Туннельный диод — элемент, обладающий вольтамперной характеристикой следующего вида:  Ваша задача заключается в том, чтобы как можно более подробно получить эту кривую в диапазоне от $-100~мВ$ до $1200~мВ$ и найти значения $U_1$, $U_2$ и $\Delta I$.
Часть A Для измерений будем использовать следующую схему:
Часть B Чтобы увеличить диапазон измеряемых значений, немного видоизменим предыдущую схему:
Экспериментально проверьте в каком диапазоне напряжений можно снять зависимость $I(U)$ используя эту схему. Укажите границы этого диапазона. Снимать ВАХ в этом пункте не требуется.
Часть C В предыдущих пунктах нам удалось снять часть ВАХ. Для того, чтобы снять её во всем указанном диапазоне напряжений (от — $100~мВ$ до $1200~мВ$) нужно параллельно диоду подключить резистор на $130~Ом$ (рис. 5).
Так мы сможем измерять маленькие положительные напряжения и токи. Определите границы диапазона напряжений, в котором можно получить $I(U)$, используя данную схему. Снимите ВАХ диода в этом диапазоне. Постройте график этой зависимости, обозначая экспериментальные точки кружочками: $\circ$
Часть D Схема, использованная в предыдущем пункте, не позволяет получить вид кривой достаточно точно, особенно в областях резких скачков тока.
Промерьте ВАХ диода во всем диапазоне напряжений, используя схему с резистором. На тех же осях, что и в части отметьте полученные экспериментальные точки треугольниками: $\Delta$
Часть E
Придумайте и опишите в работе более совершенную схему измерений ВАХ, снимите дополнительные точки для ВАХ и максимально точно получите значения $U_1$, $U_2$ и $\Delta I$. Оцените погрешности этих значений. Нанесите точки на тот же график, что и в предыдущих пунктах, обозначая их квадратами: $\square$. Если схем измерений несколько, используйте новые обозначения для экспериментальных точек на графике: $\nabla$, $*$, $+$.
На полученном графике проведите сглаживающую кривую.
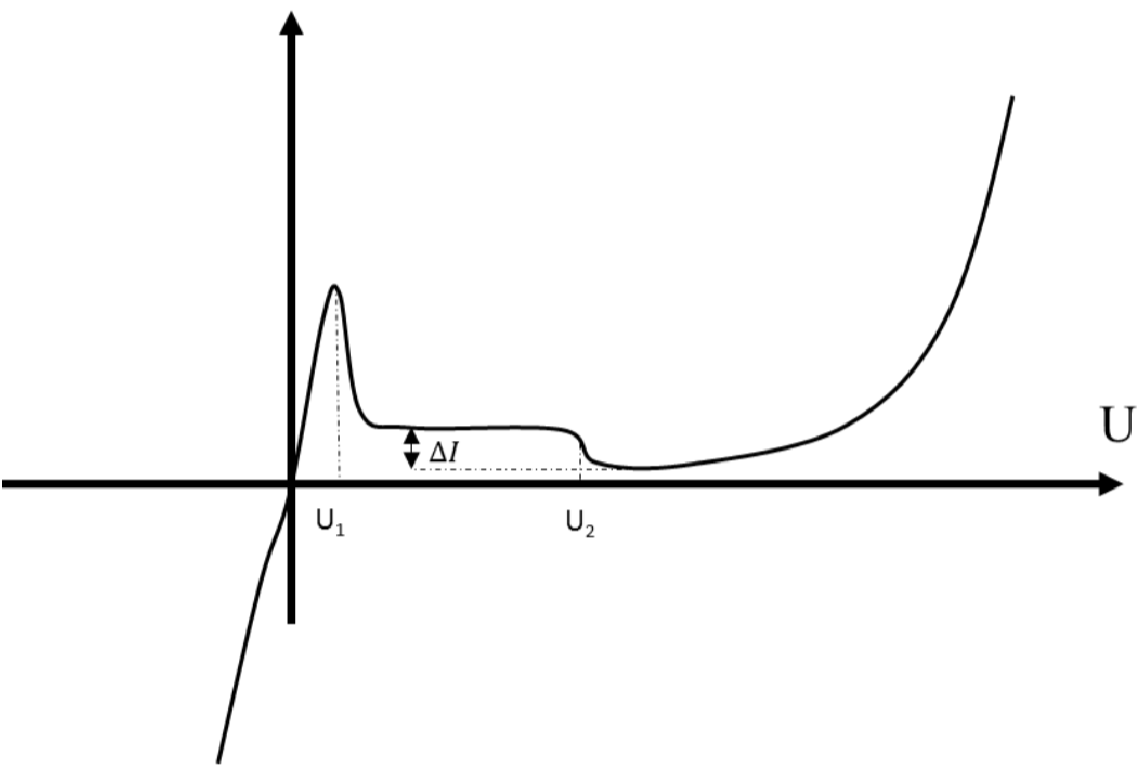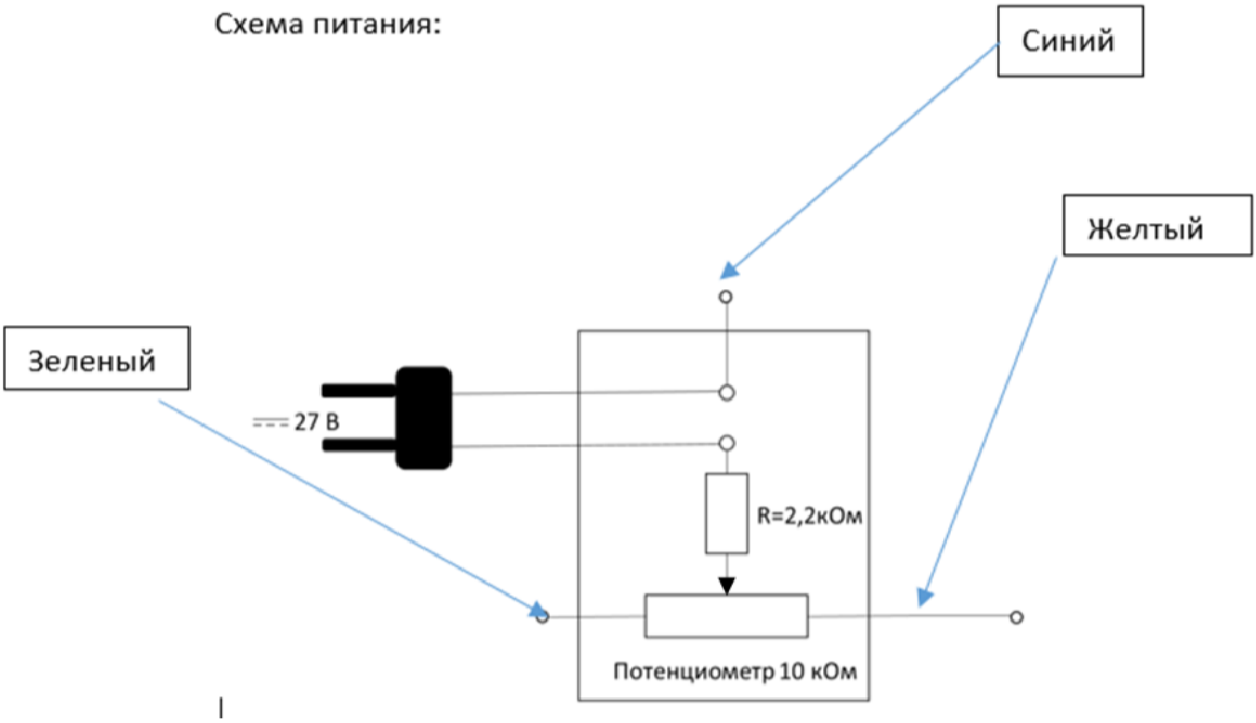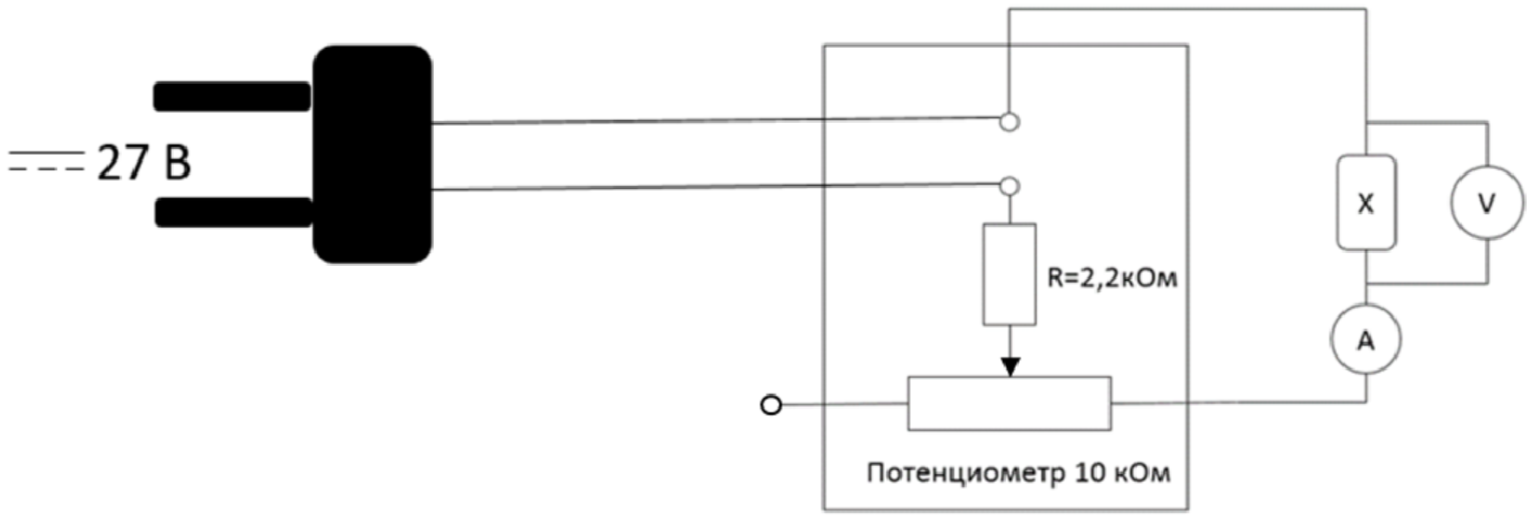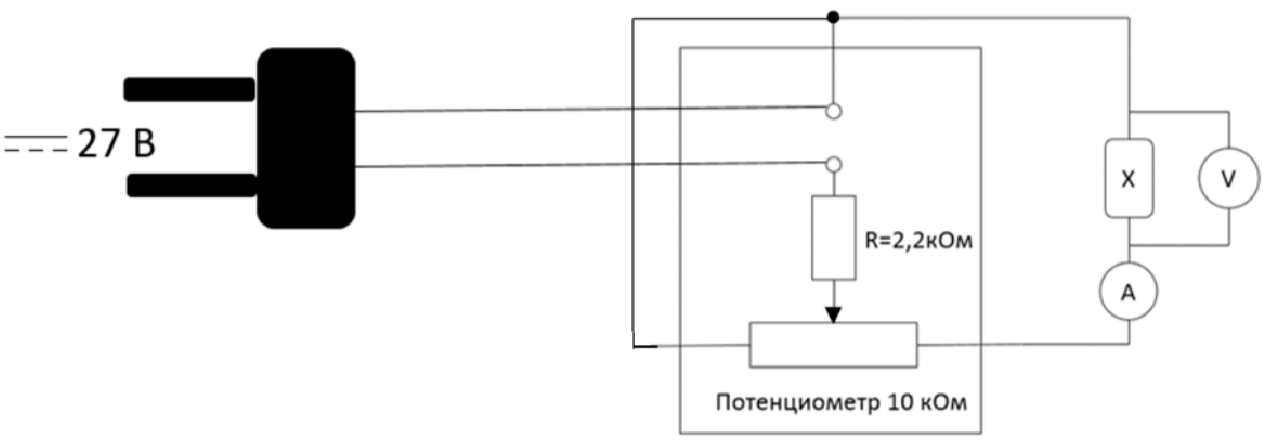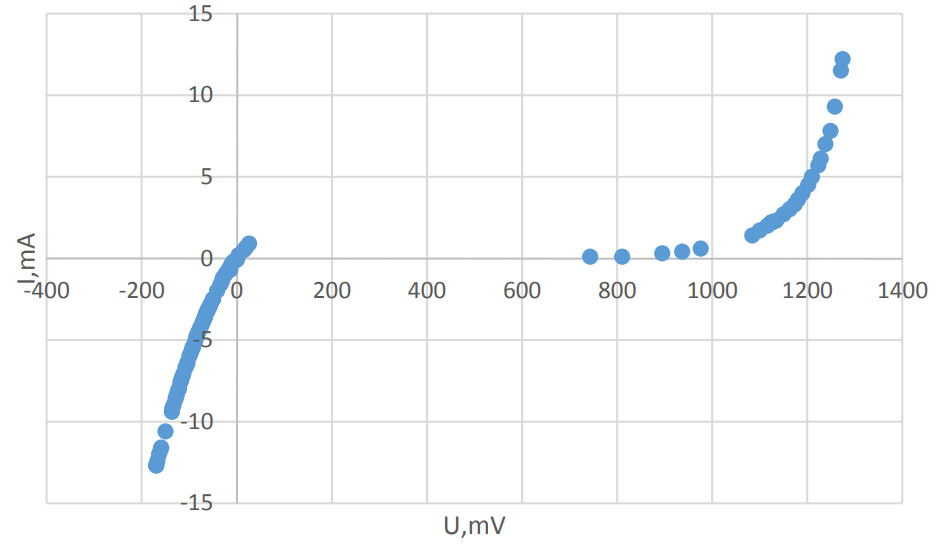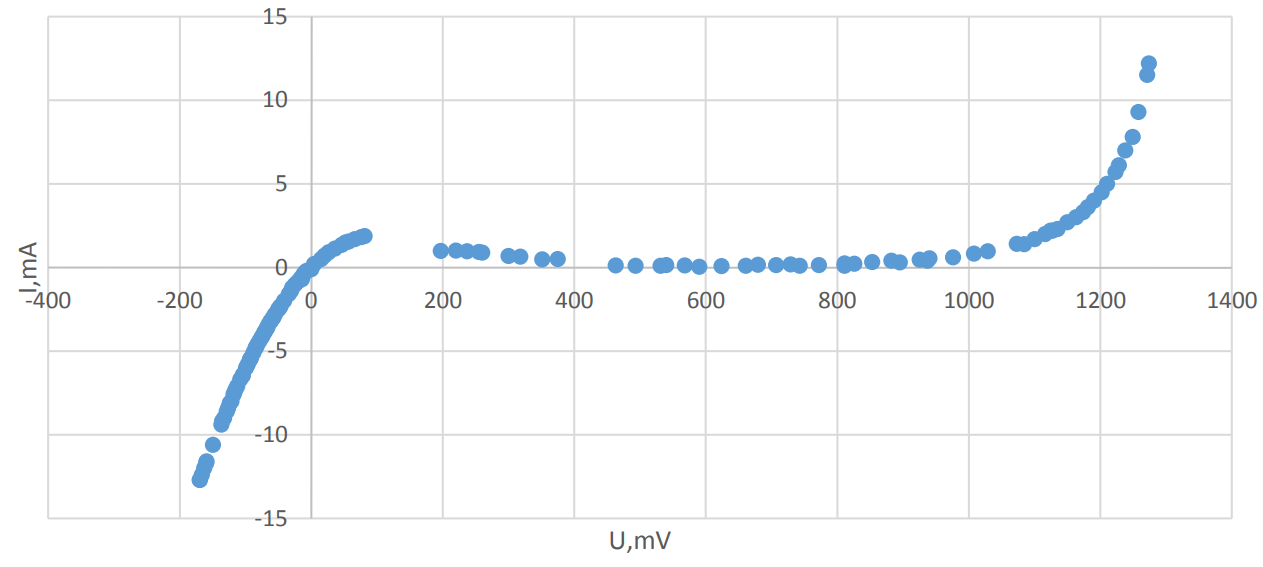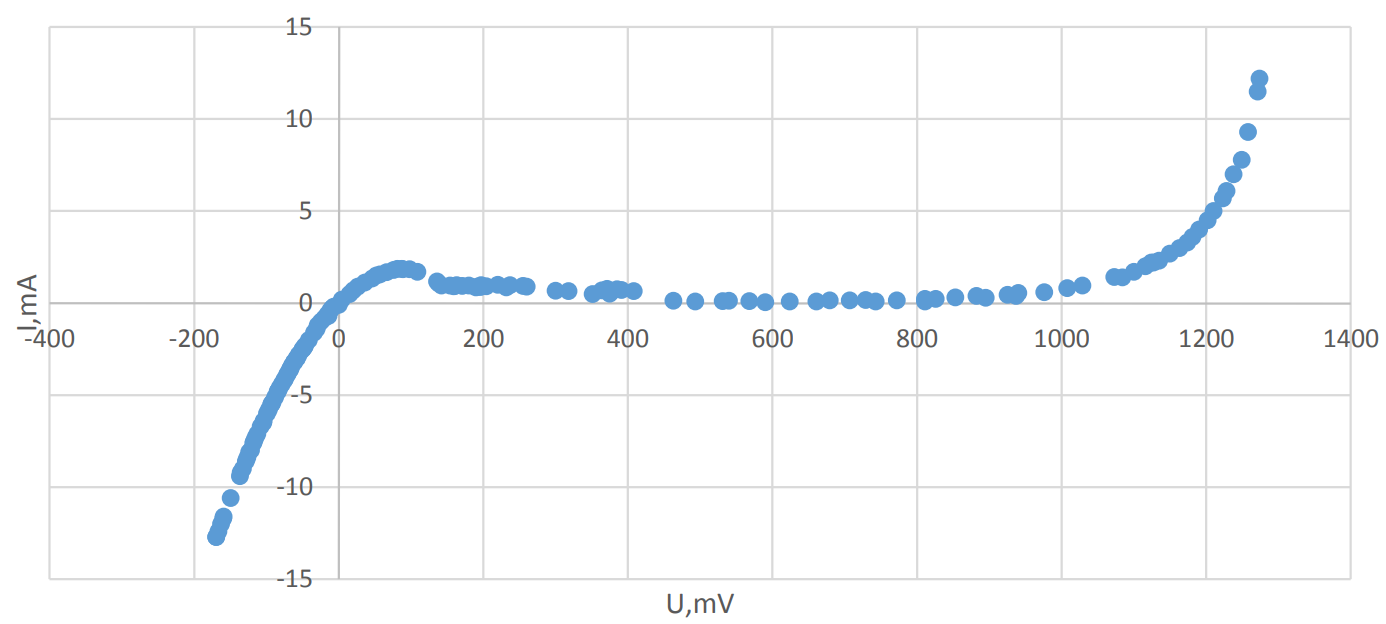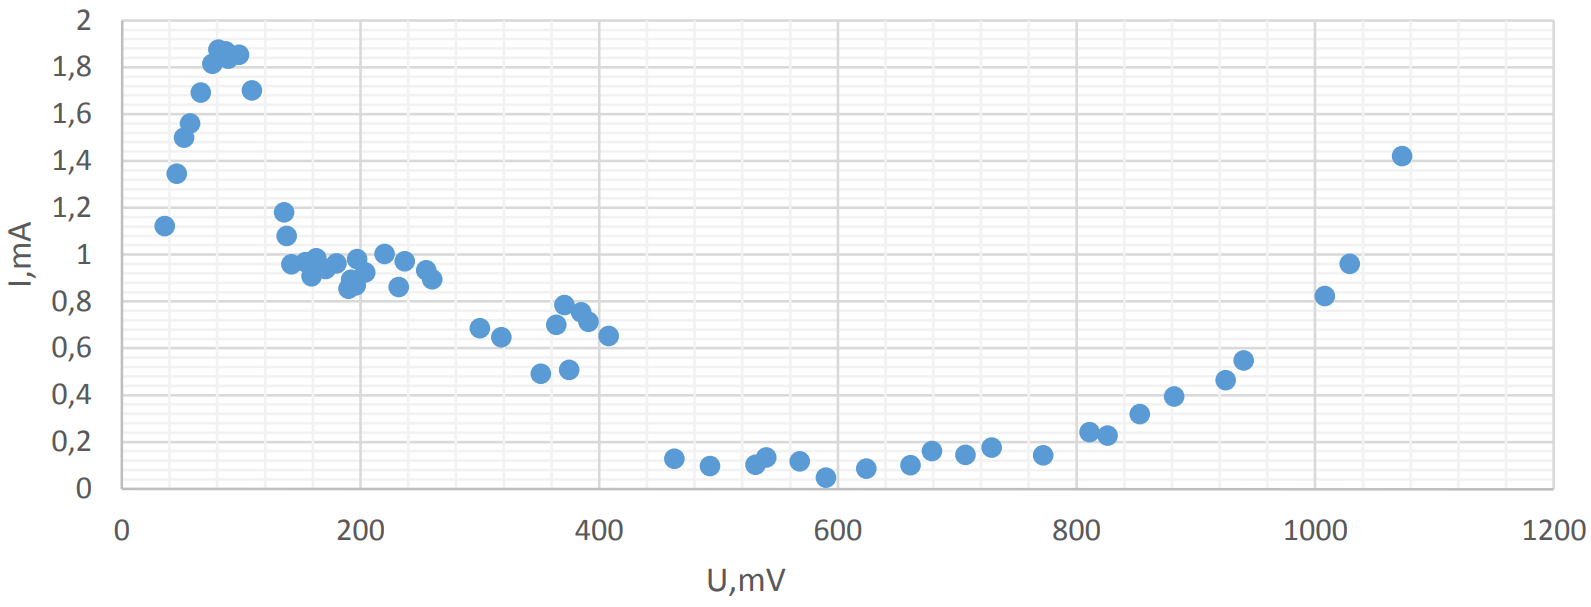
Экспериментально проверьте в каком диапазоне напряжений можно снять зависимость $I(U)$ используя эту схему. Укажите границы этого диапазона. Снимать ВАХ в этом пункте не требуется.
Решение: В этой части необходимо было собрать схему и снять ВАХ диода на областях, достижимых только с помощью поворота ручки потенциометра (в основном крайние положения). (Границы сильно зависят от направления изменения напряжения). Здесь указаны границы, получаемые при медленном увеличении напряжения с нуля.
Ответ: Получается диапазон $[- 169.4~ мВ, - 45~ мВ]$ и $[1124~ мВ, 1274~ мВ]$.  (Границы сильно зависят от направления изменения напряжения). Здесь указаны границы, получаемые при медленном увеличении напряжения с нуля.

Так мы сможем измерять маленькие положительные напряжения и токи. Определите границы диапазона напряжений, в котором можно получить $I(U)$, используя данную схему. Снимите ВАХ диода в этом диапазоне. Постройте график этой зависимости, обозначая экспериментальные точки кружочками: $\circ$
Решение: В этой части нужно было определить границы диапазона и получить часть кривой ВАХ. | $U,~мВ$ | 0 | -7 | -9.7 | -11.8 | -14 | -15.5 | -19.4 | -24.3 | -29.1 | -30.9 | -34.2 | | --- | --- | --- | --- | --- | --- | --- | --- | --- | --- | --- | --- | | $I,~мА$ | -0.1 | -0.2 | -0.3 | -0.4 | -0.7 | -0.6 | -0.8 | -1 | -1.2 | -1.4 | -1.6 | | | | | | | | | | | | | | | $U,~мВ$ | -104.5 | -117.1 | -124 | -135.8 | -159.5 | -169.5 | 4 | 15 | 20 | 26 | 811 | | $I,~мА$ | -6.5 | -7.5 | -8.1 | -9.2 | -11.6 | -12.7 | 0.2 | 0.5 | 0.7 | 0.9 | 0.1 | | | | | | | | | | | | | | | $U,~мВ$ | -41.6 | -50.2 | -58.5 | -61.4 | -67.1 | -71.4 | -74 | -81.8 | -84.7 | -93.1 | $-$ | | $I,~мА$ | -2 | -2.5 | -3 | -3.2 | -3.6 | -3.9 | -4.1 | -4.6 | -4.8 | -5.5 | $-$ | | | | | | | | | | | | | | | $U,~мВ$ | 743 | 895 | 937 | 976 | 1084 | 1100 | 1116 | 1127 | -104.5 | -117.1 | $-$ | | $I,~мА$ | 0.1 | 0.3 | 0.4 | 0.6 | 1.4 | 1.7 | 2 | 2.2 | -6.5 | -7.5 | $-$ |
Ответ: | $U,~мВ$ | 0 | -7 | -9.7 | -11.8 | -14 | -15.5 | -19.4 | -24.3 | -29.1 | -30.9 | -34.2 | | --- | --- | --- | --- | --- | --- | --- | --- | --- | --- | --- | --- | | $I,~мА$ | -0.1 | -0.2 | -0.3 | -0.4 | -0.7 | -0.6 | -0.8 | -1 | -1.2 | -1.4 | -1.6 | | | | | | | | | | | | | | | $U,~мВ$ | -104.5 | -117.1 | -124 | -135.8 | -159.5 | -169.5 | 4 | 15 | 20 | 26 | 811 | | $I,~мА$ | -6.5 | -7.5 | -8.1 | -9.2 | -11.6 | -12.7 | 0.2 | 0.5 | 0.7 | 0.9 | 0.1 | | | | | | | | | | | | | | | $U,~мВ$ | -41.6 | -50.2 | -58.5 | -61.4 | -67.1 | -71.4 | -74 | -81.8 | -84.7 | -93.1 | $-$ | | $I,~мА$ | -2 | -2.5 | -3 | -3.2 | -3.6 | -3.9 | -4.1 | -4.6 | -4.8 | -5.5 | $-$ | | | | | | | | | | | | | | | $U,~мВ$ | 743 | 895 | 937 | 976 | 1084 | 1100 | 1116 | 1127 | -104.5 | -117.1 | $-$ | | $I,~мА$ | 0.1 | 0.3 | 0.4 | 0.6 | 1.4 | 1.7 | 2 | 2.2 | -6.5 | -7.5 | $-$ | Ответ: $U,~мВ$0-7-9.7-11.8-14-15.5-19.4-24.3-29.1-30.9-34.2$I,~мА$-0.1-0.2-0.3-0.4-0.7-0.6-0.8-1-1.2-1.4-1.6$U,~мВ$-104.5-117.1-124-135.8-159.5-169.54152026811$I,~мА$-6.5-7.5-8.1-9.2-11.6-12.70.20.50.70.90.1$U,~мВ$-41.6-50.2-58.5-61.4-67.1-71.4-74-81.8-84.7-93.1$-$$I,~мА$-2-2.5-3-3.2-3.6-3.9-4.1-4.6-4.8-5.5$-$$U,~мВ$7438959379761084110011161127-104.5-117.1$-$$I,~мА$0.10.30.40.61.41.722.2-6.5-7.5$-$
Ответ: Диапазон промеряемых значений расширялся до границ $[-169.4 ~мВ, 26~ мВ]$ и $[743 ~мВ, 1274~ мВ]$.

Промерьте ВАХ диода во всем диапазоне напряжений, используя схему с резистором. На тех же осях, что и в части B отметьте полученные экспериментальные точки треугольниками: $\Delta$
Решение: Усовершенствование схемы измерений предыдущего пункта заключается в подключении параллельно диоду резистора. Это позволяет получить более точные значения в областях с резкими скачками тока (большим значением модуля дифференциального сопротивления). При использовании резистора ток на диоде является функцией тока на амперметре и напряжения на вольтметре $I=I_a-{U}/{R}$ (по второму правилу Кирхгофа). При уменьшении $R$ коэффициент наклона графика вышеописанной функции становится больше по модулю, и, когда он превышает значение модуля наклона участков ВАХ, мы получаем возможность измерить эти участки. Т.е. участок ВАХ диода может быть измерен, если дифференциальное сопротивление параллельно включенных диода и резистора становится положительным на этом участке. Но при этом, при увеличении числа резисторов уменьшается диапазон измерений, поэтому всю кривую так снять невозможно. Используя один резистор можно увидеть качественную зависимость почти на всей кривой, но без характерных особенностей:

Придумайте и опишите в работе более совершенную схему измерений ВАХ, снимите дополнительные точки для ВАХ и максимально точно получите значения $U_1$, $U_2$ и $\Delta I$. Оцените погрешности этих значений. Нанесите точки на тот же график, что и в предыдущих пунктах, обозначая их квадратами: $\square$. Если схем измерений несколько, используйте новые обозначения для экспериментальных точек на графике: $\nabla$, $*$, $+$.
Решение: Использование 2-ого и 3-его резисторов дает по 3-4 дополнительных точки, но в области первого пика не удается снять характерные особенности. Используя схему с 4-мя резисторами, получается (на график нанесены все точки, измеренные всеми схемами). Для точного определения значений $U_1$, $U_2$ и $\Delta I$ полезно построить график в увеличенном масштабе.  Из графика видно, что $U_1$ лежит в интервале $[80,90]~мВ$, $U_2\in[410;440] ~мВ$, $\Delta I\in [0.4, 0.5]~ мА$. Большинство измерений тока в области скачка проводилось в интервале $20~мА$, а напряжения — $2~В$, поэтому можно оценить приборную погрешность как $\Delta I(a)=0.3~мА$, $\Delta U(V)=3~мВ$ сами значения измеренных токов составляли около $5~мА$ (до пересчета, непосредственно на приборе), поэтому погрешность определения отдельных значений $U$ можно оценить в $0.04~мА$. Таким образом, заключаем, что:
Ответ: Для точного определения значений $U_1$, $U_2$ и $\Delta I$ полезно построить график в увеличенном масштабе.  Из графика видно, что $U_1$ лежит в интервале $[80,90]~мВ$, $U_2\in[410;440] ~мВ$, $\Delta I\in [0.4, 0.5]~ мА$. Большинство измерений тока в области скачка проводилось в интервале $20~мА$, а напряжения — $2~В$, поэтому можно оценить приборную погрешность как $\Delta I(a)=0.3~мА$, $\Delta U(V)=3~мВ$ сами значения измеренных токов составляли около $5~мА$ (до пересчета, непосредственно на приборе), поэтому погрешность определения отдельных значений $U$ можно оценить в $0.04~мА$. Таким образом, заключаем, что:
Ответ: \[\Delta I = 0.4\pm0.09~мА,\qquad U_1 = 85\pm8~мВ,\qquad U_2=425\pm18~мВ\]

На полученном графике проведите сглаживающую кривую.
Темы:
E, Постоянный ток, Электричество, Цепи, Нелинейный элемент, ВАХ, IEPhO